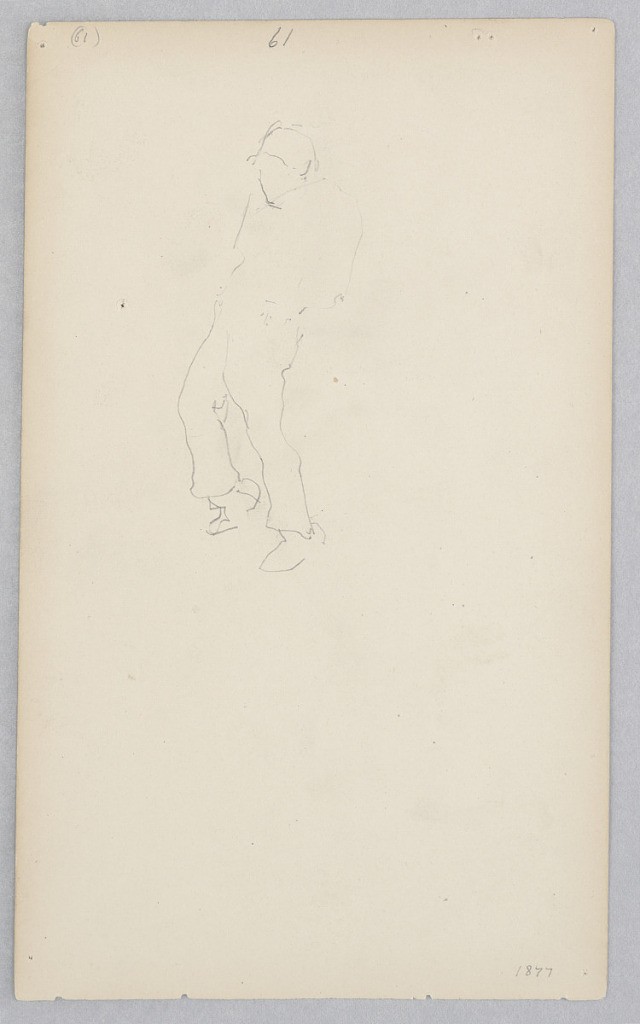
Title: Man
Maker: Robert Frederick Blum, American, 1857–1903
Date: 1877
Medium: Graphite on wove paper
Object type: Drawing
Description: Sketch of a male figure wearing trousers and a hat.